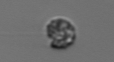
Label: coccolithophorid